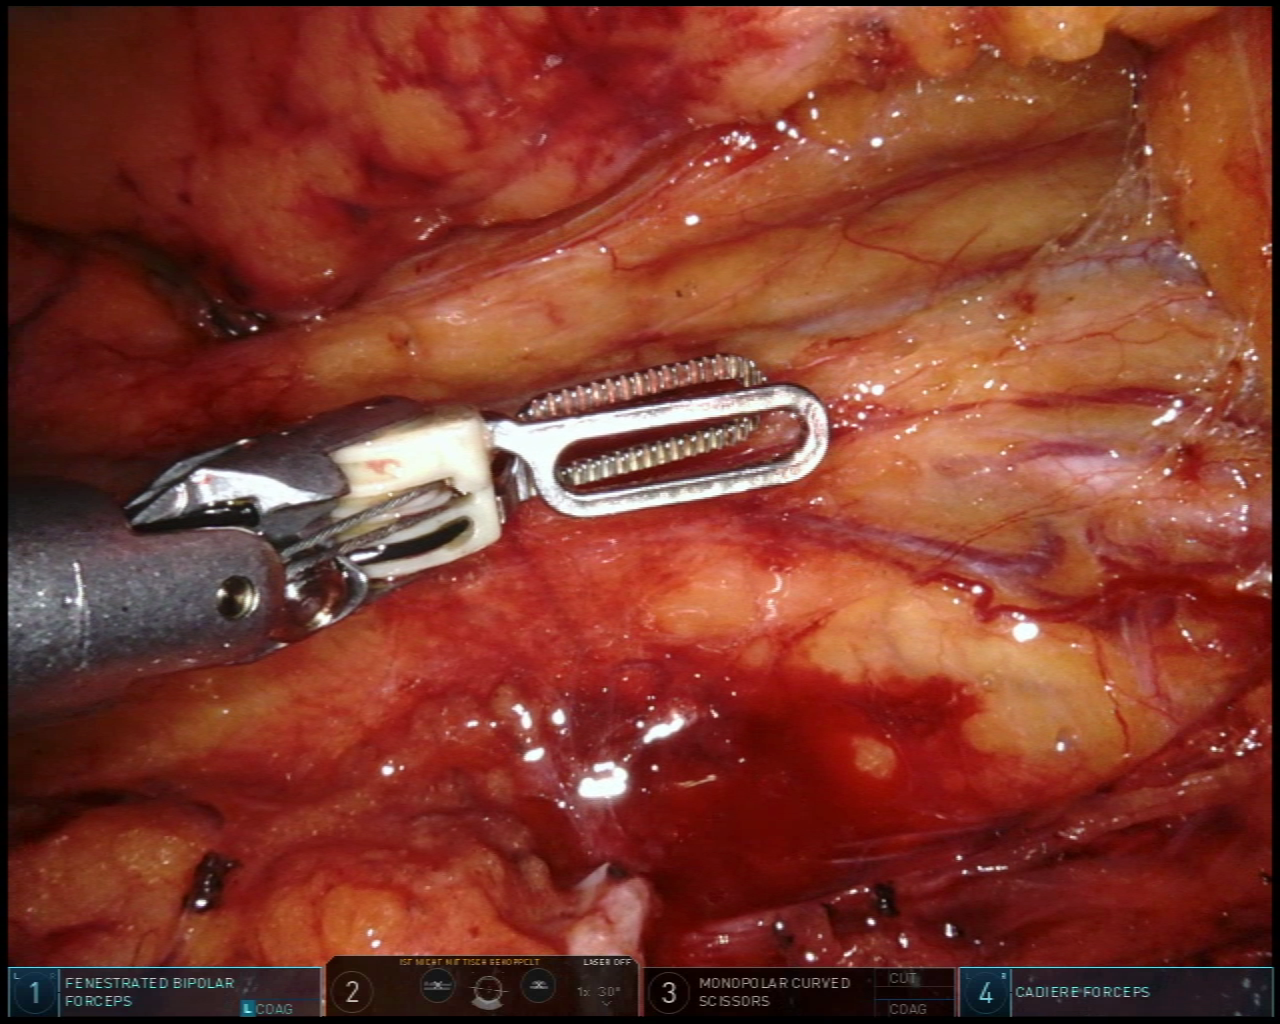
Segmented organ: ureter
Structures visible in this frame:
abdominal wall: no
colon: no
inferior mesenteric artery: no
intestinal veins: no
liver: no
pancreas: no
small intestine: no
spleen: no
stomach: no
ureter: yes
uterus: no
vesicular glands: no